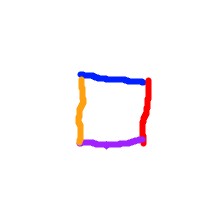
Shape: square